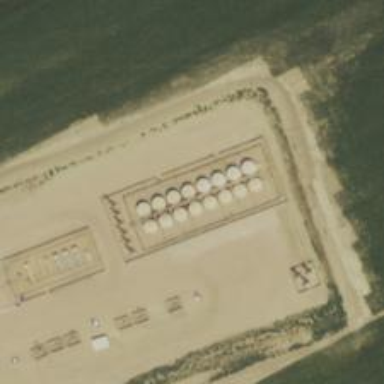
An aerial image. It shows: Storage tank that is man-made.